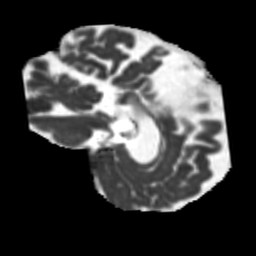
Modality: MD
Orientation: sagittal
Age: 61
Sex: male
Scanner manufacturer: siemens
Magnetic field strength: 3 T
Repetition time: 5.25 s
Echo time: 0.08 s